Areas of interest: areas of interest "Riverside Park"
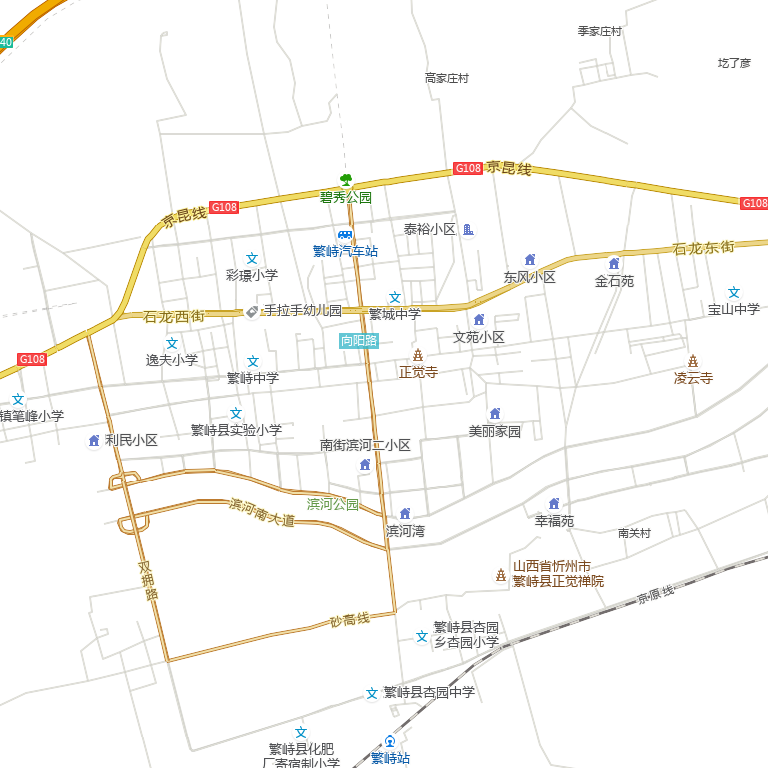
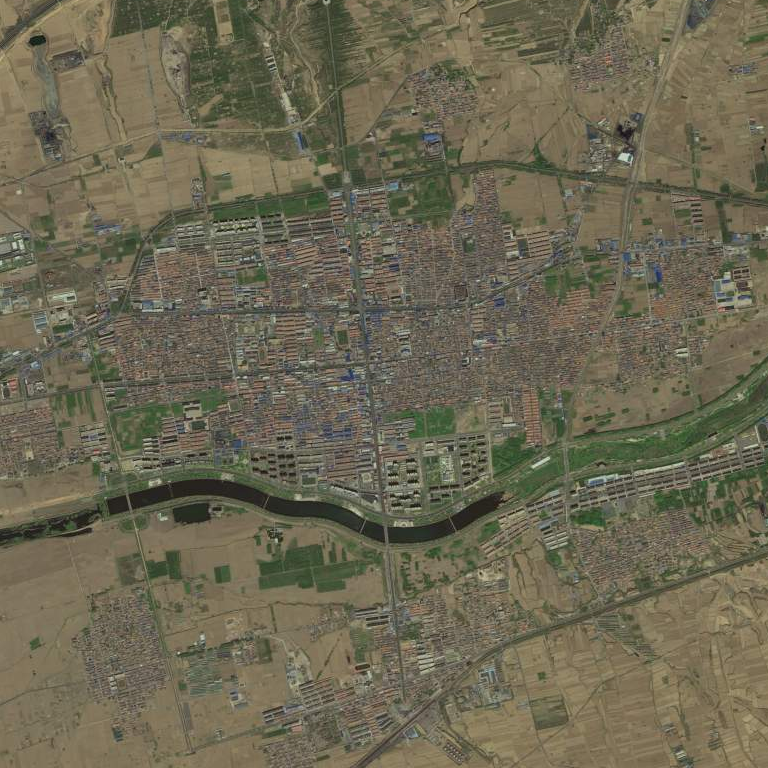